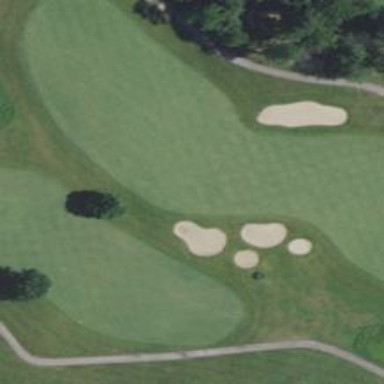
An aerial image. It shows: View of golf hole.